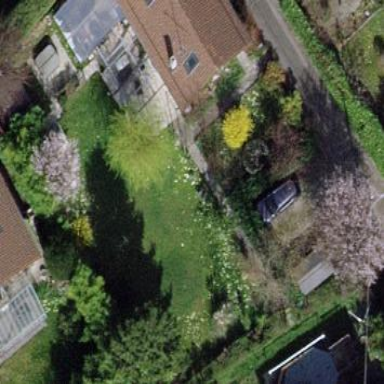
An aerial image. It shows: Garden surrounded by fence.